Interaction volume radius: 10 \u00c5
Interaction volume height: 15 \u00c5
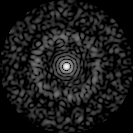
Disorder parameter: 0.8059